Field crop: maize
Growth stage: 2
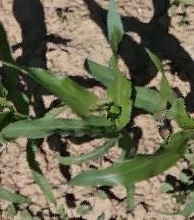
Species: maize